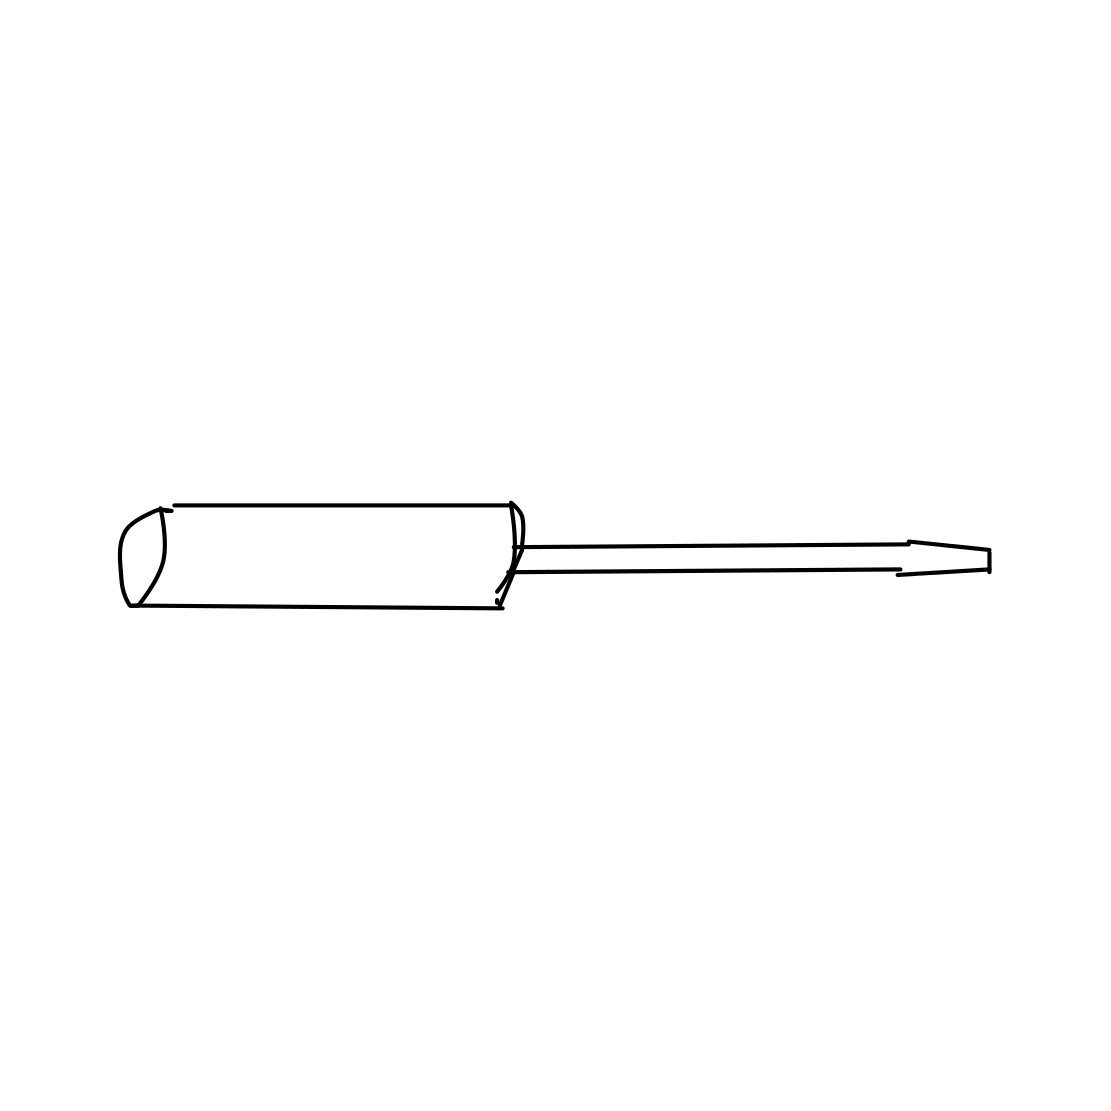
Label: screwdriver